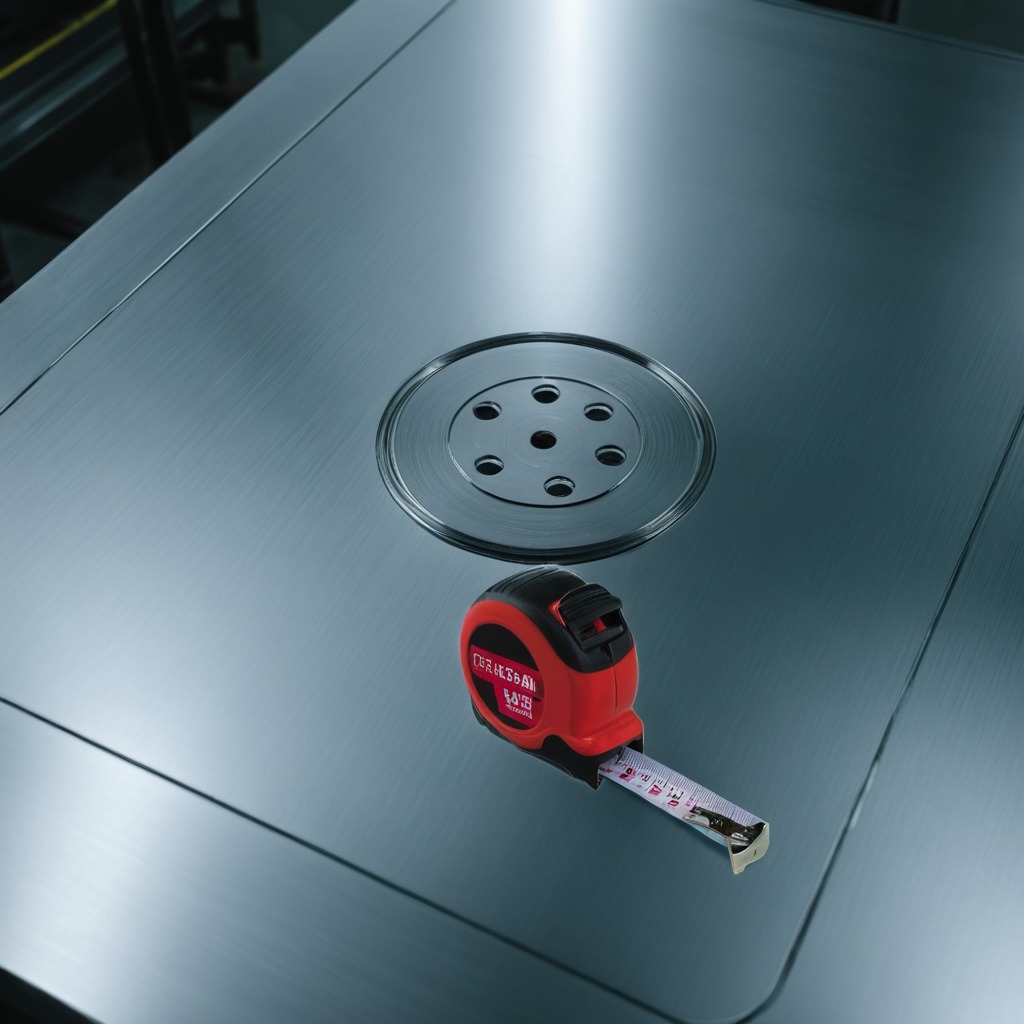
A measuring tape is lying on the metal table.